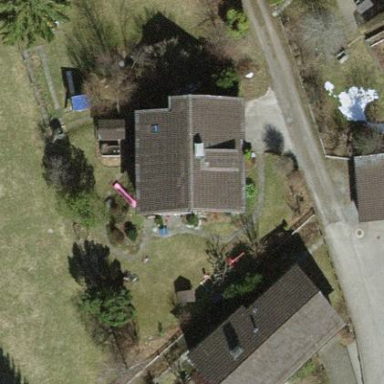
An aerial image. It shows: Simple and straightforward house.